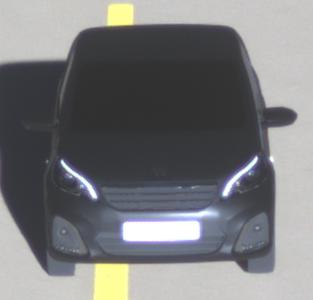
Make: Peugeot
Model: 108 1.0 VTi 68
Detailed model: 108
Model produced from: 2015/03
Model produced until: 2016/10
Doors: 3
Color: black
Road condition: wet road
Daytime: morning or afternoon
Contrast: high contrast